Chest X-ray:
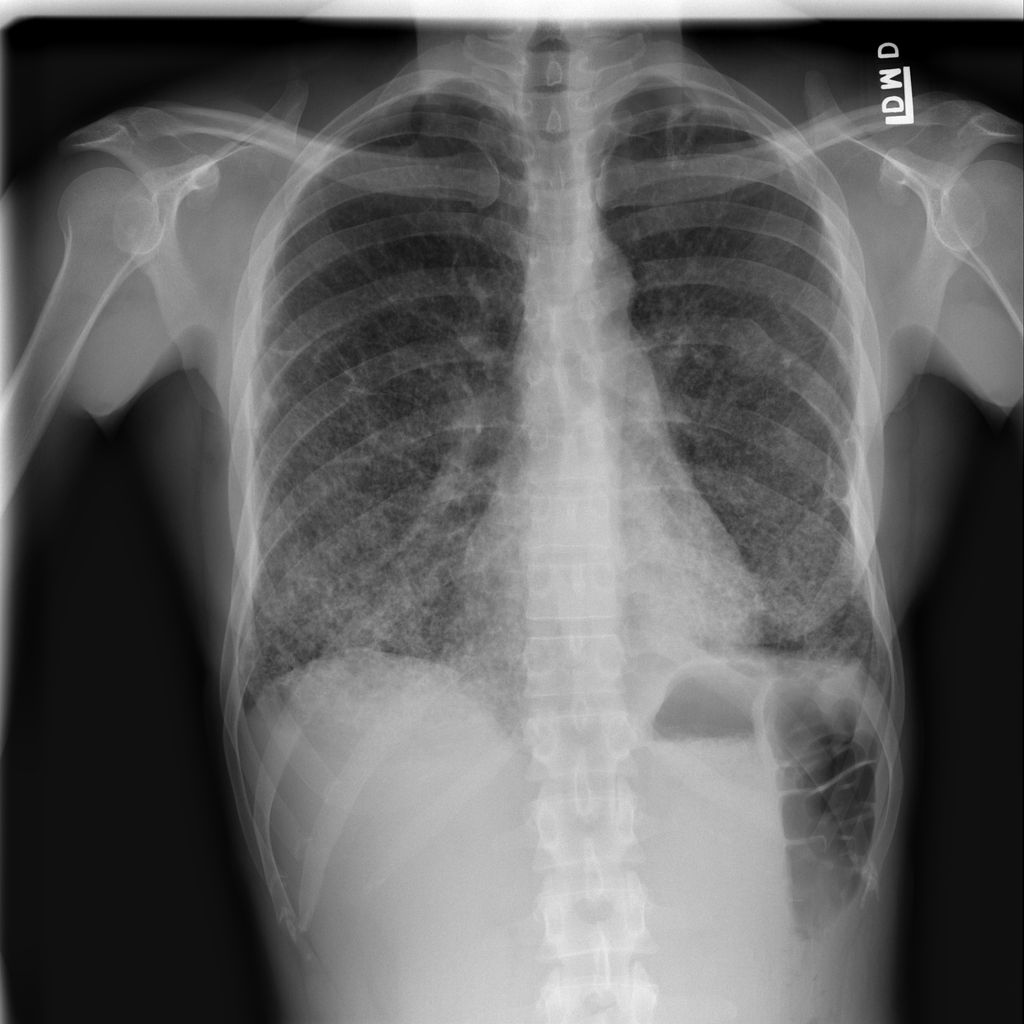
Findings: Fracture, Consolidation, Effusion
No abnormal finding: no